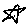
Label: star